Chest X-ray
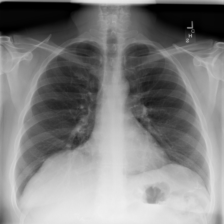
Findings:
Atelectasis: negative
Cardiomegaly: negative
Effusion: negative
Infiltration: positive
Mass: negative
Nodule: negative
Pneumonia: negative
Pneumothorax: negative
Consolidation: negative
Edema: negative
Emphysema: negative
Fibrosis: negative
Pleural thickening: negative
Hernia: negative